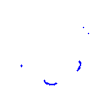
Particle: proton